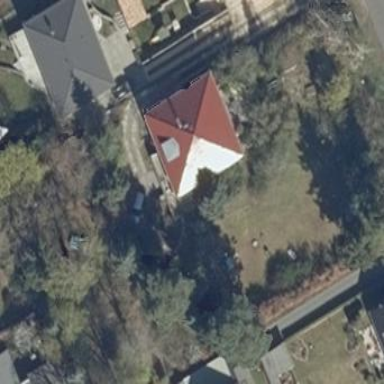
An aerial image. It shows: Detached building.